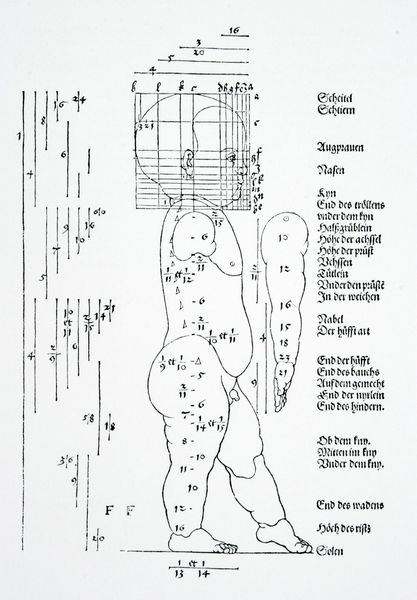
Titel: Die Proportionslehre, I. Buch, Längendiagramm, Kind in Seitenansicht schreitend, mit Konstruktion des Kopfes (Typ F), Arm in Seitenansicht
Künstler: Albrecht Dürer
Standort: viele Standorte
Institution: Seriendruck
Schlagwörter: fuß, kopf, körper, mann, nackt, finger, profil, schwarz, skizze, weiss, zeichnung, masse, anatomie, arm, arme, gesicht, mensch, gitter, figur, kind, renaissance, beine, bein, schrift, modell, perspektive, studie, grafik, graphik, linien, baby, füsse, dick, zahlen, seitenansicht, deutsch, bauch, junge, zehen, striche, harmonie, penis, knabe, buch, linie, asien, druck, seite, text, buchstaben, beschriftung, medizin, puppe, kurz, schema, kleinkind, buchseite, studien, zahl, zeichnen, plan, zwerg, dürer, spielbein, standbein, nummern, fraktur, altdeutsch, raster, eine, beschreibung, legende, säugling, wissenschaft, lehre, proportionen, maßstab, latein, länge, berechnung, mass, masstab, proportion, rechnung, anleitung, vermaßung, körperteile, modul, meter, berechnungen, vermessung, brüche, erläuterung, anatomisch, größe, verhältnis, erklärungen, vermessen, akupunktur, proportionslehre, module, roboter, aufe, albrcht dürer, anatonimisch, bastelpuppe, der mitspieler, gegenspieler, kompartimente, kopfc, körpermasse, proportionszeichnung, proprtion, prportionslehe, rechungen, warum schreibt er nicht, nervenbahnen, kopr, ideale masse, arfm, kontrapunkt